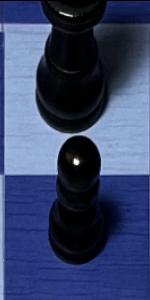
Label: Pawn_Black